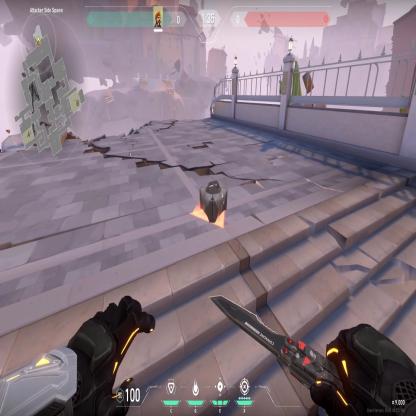
Label: dropped spike